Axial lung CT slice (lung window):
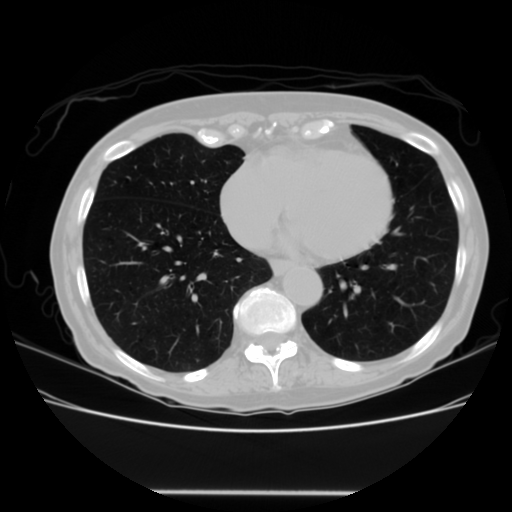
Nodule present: no